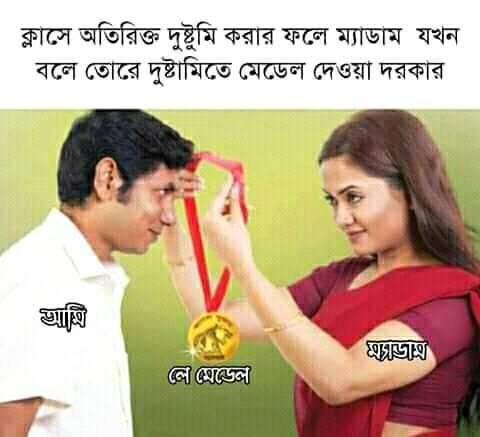
Caption: ক্লাসে অতিরিক্ত দুষ্টুমি করার ফলে ম্যাডাম যখন বলে তোরে দুষ্টামিতে মেডেল দেওয়া দরকার     আমি    লে মেডেল    ম্যাডাম
Label: non-hate